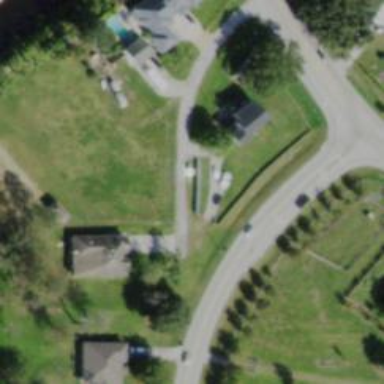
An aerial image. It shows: Driveway.